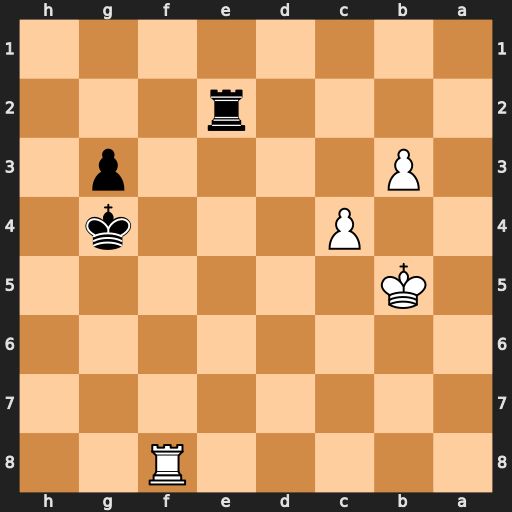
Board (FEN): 5R2/8/8/1K6/2P3k1/1P4p1/4r3/8
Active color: b
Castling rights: -
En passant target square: -
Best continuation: Re5+ c5 g2 Rg8+ Rg5